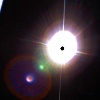
Label: sunburn